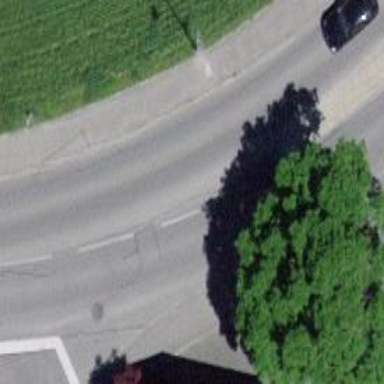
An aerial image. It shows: Tertiary road with sidewalks on both sides.